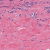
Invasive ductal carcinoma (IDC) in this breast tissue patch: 1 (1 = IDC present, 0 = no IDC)